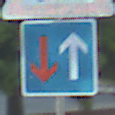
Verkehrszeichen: VorrangVorGegenverkehr
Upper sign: RadverkehrLinks
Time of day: SunriseSunset
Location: Outdoor (Suburban)
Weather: PartlyCloudy
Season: NotSpecified
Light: Natural